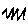
Label: zigzag